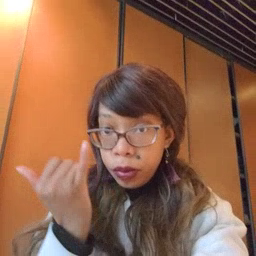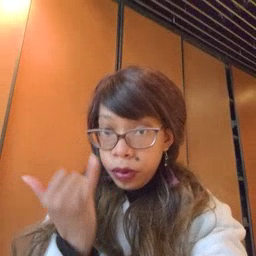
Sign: now